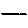
Label: line